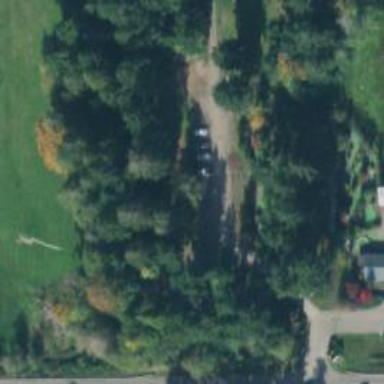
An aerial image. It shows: Disc golf course on leisure land.